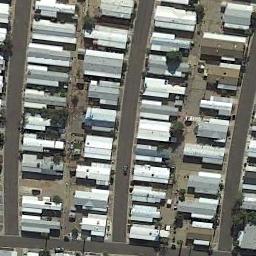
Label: mobile_home_park